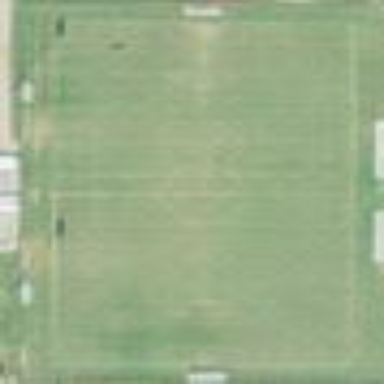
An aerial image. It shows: Soccer pitch designated for leisure and sports activities.